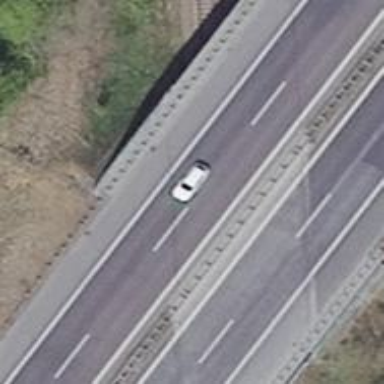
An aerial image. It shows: Motorway bridge with asphalt surface.